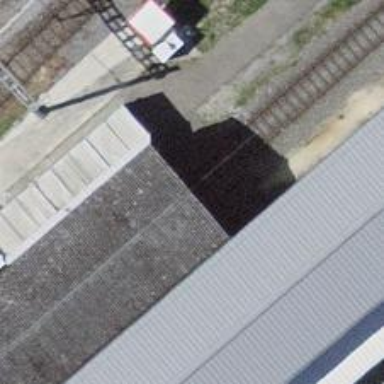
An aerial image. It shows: Railway tunnel with electrified tracks and single service yard.